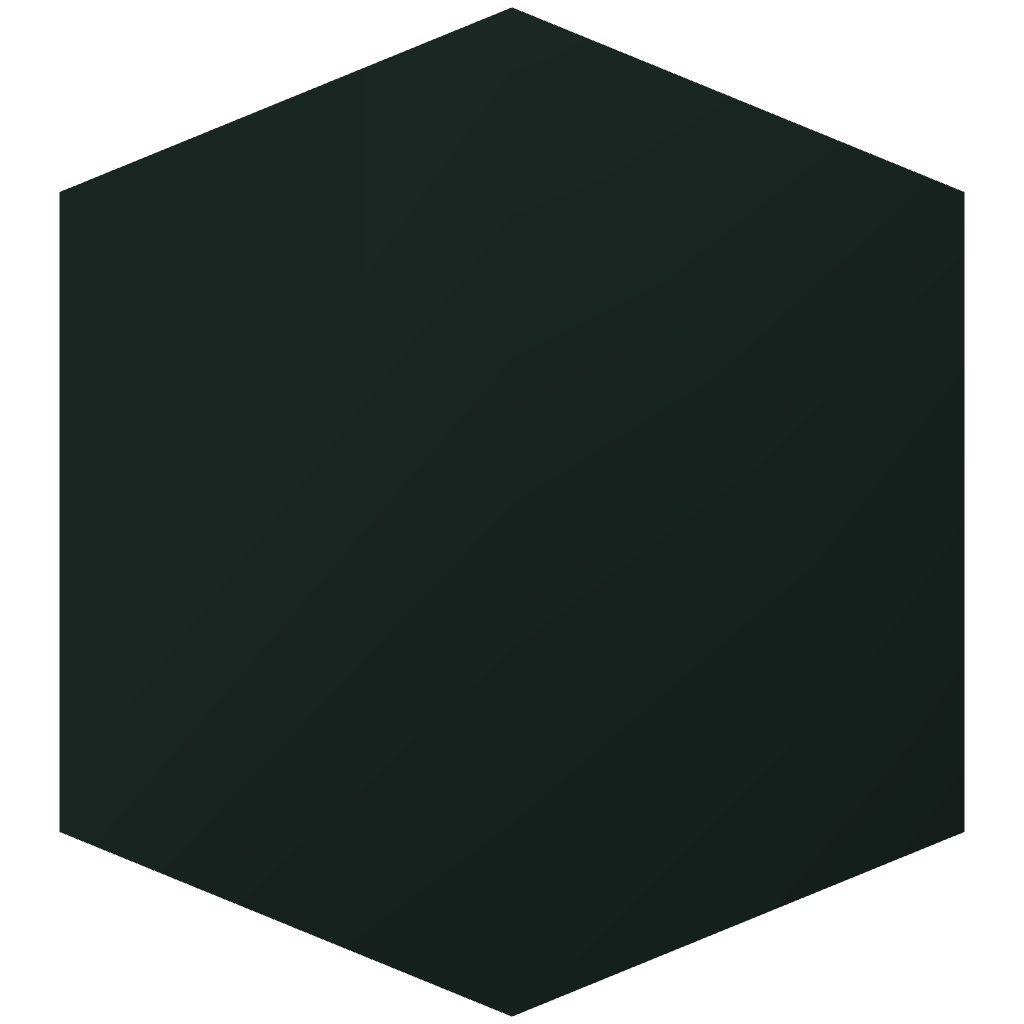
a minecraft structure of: Land mine